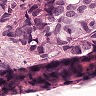
Metastatic tissue present: yes